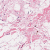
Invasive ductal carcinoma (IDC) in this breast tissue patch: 0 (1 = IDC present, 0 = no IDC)